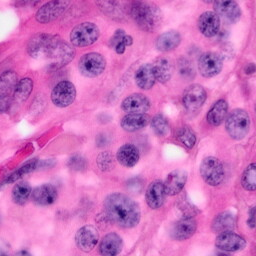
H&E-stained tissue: Pancreatic